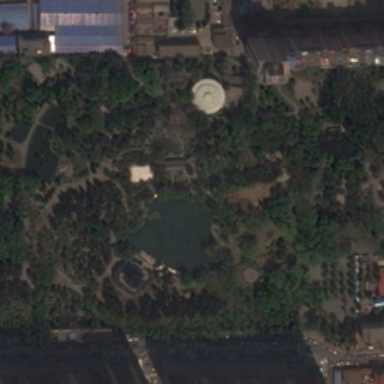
A park with many green trees and a pond is near some buildings .